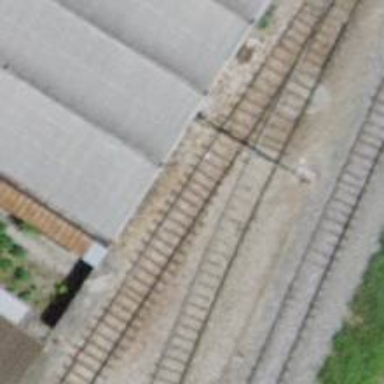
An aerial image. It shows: Single-track railway siding with electrified contact lines.